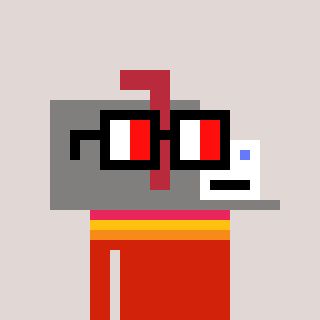
a pixel art character with square glasses with black frames and red eyes, a mailbox-shaped head and a red-colored body on a warm background